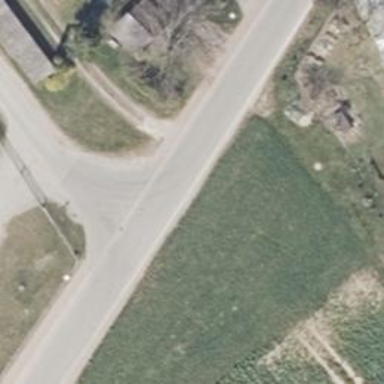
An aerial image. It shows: Asphalt road classified as tertiary.